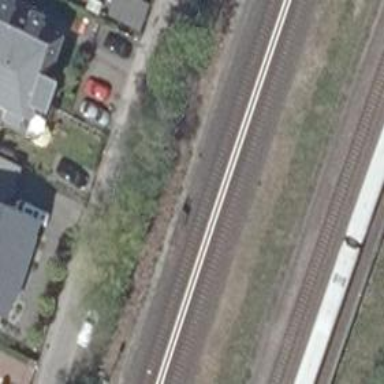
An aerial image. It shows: Milestone along the railway track with catenary mast.